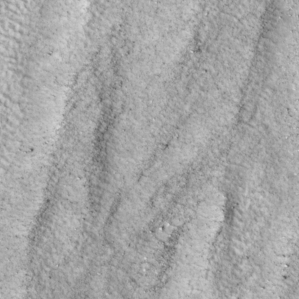
Label: non_frost